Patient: sex M, age 57
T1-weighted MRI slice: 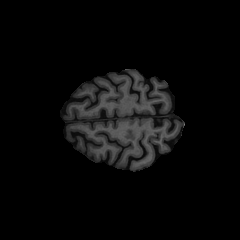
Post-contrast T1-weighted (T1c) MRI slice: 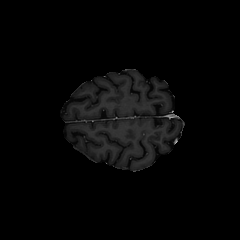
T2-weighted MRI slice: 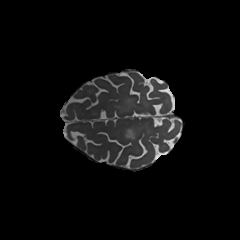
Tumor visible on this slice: yes
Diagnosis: Glioblastoma, IDH-wildtype
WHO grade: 4